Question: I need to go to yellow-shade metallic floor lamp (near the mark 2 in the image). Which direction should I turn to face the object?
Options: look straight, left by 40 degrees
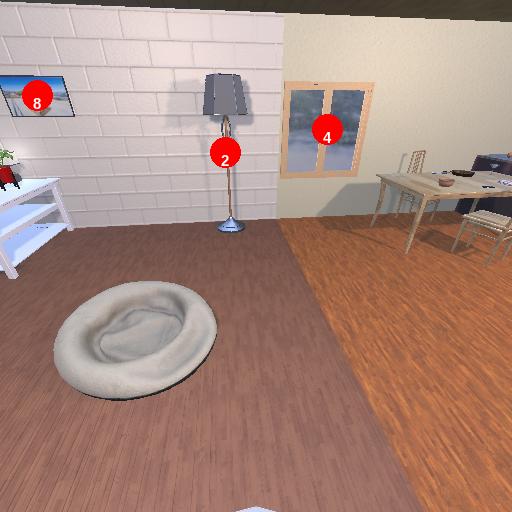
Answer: look straight